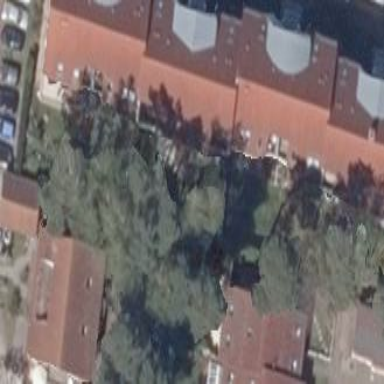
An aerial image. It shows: View of apartment building.